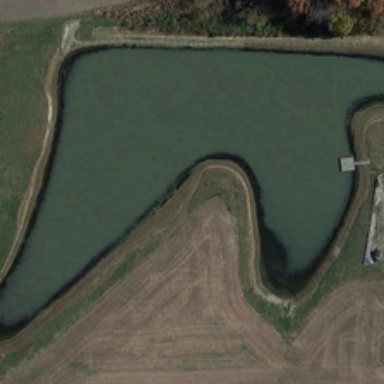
There is a pond on the land .